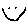
Label: smiley face